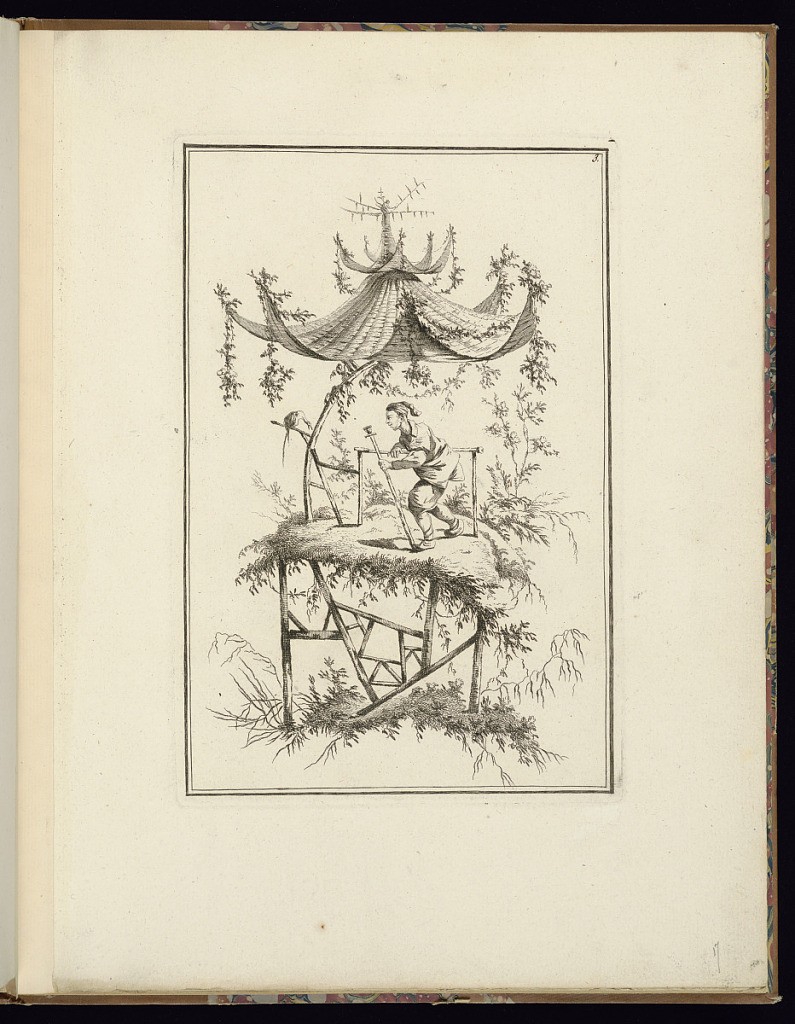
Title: Man with a Bird
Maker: Jean-Baptiste Pillement, French, 1728–1808
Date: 1773
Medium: Etching on laid paper
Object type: Print
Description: Plate from a series of chinoiserie prints depicting figures in landscapes with garden canopies in the form of large parasols.  A man stands with a stick on a platform supported by wooden beams, with a large canopy above decorated with festoons of flowers and leaves. A bird is perched to the left of the man. The plate is numbered.